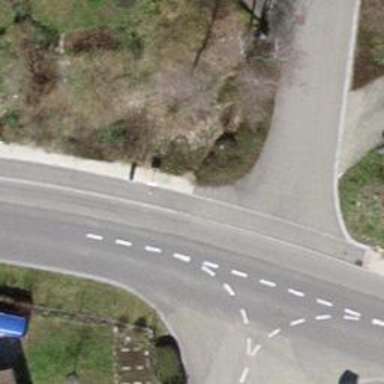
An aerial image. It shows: Bus stop with platform for public transport.